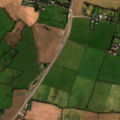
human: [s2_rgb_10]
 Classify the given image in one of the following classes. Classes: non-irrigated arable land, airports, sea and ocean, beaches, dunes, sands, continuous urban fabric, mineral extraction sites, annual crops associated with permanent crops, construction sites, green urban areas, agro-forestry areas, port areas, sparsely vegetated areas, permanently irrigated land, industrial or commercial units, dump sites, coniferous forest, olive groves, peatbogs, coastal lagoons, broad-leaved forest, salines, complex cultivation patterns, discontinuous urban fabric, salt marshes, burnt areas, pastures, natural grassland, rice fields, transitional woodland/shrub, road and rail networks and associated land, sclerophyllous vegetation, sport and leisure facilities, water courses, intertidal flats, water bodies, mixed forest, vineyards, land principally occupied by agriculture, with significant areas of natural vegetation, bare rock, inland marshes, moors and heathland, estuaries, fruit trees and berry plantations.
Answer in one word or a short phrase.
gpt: non-irrigated arable land, pastures